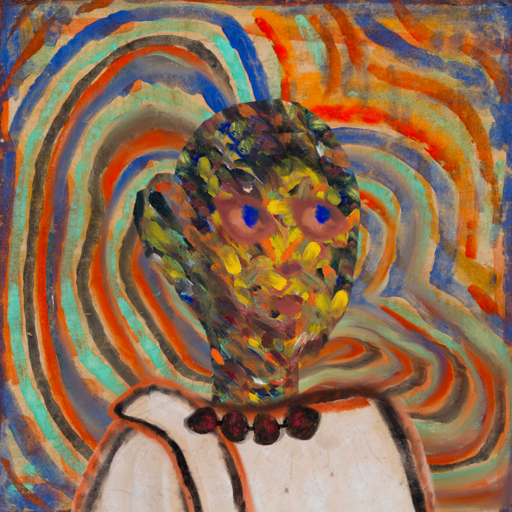
Background: Sisters, Head And Neck Side: An_Impression, Face Side: Mother_And_Son_Mother, Bust: Roy_Bahadur, Hair Side: Blank, Head Accessory: Blank, Second Necklace: Blank, Necklace: Mosgoul, Baby: Blank